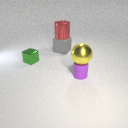
small purple rubber cylinder in front of small green metal cube